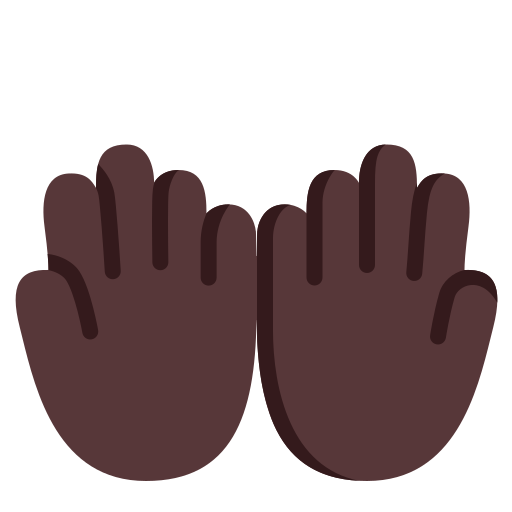
palms up together flat dark